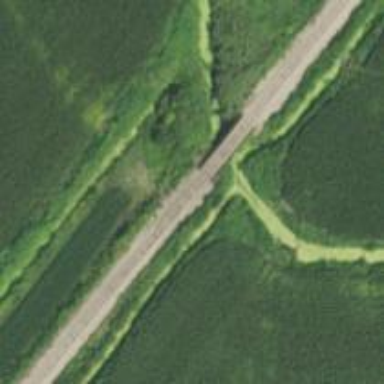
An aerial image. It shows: Railway bridge.